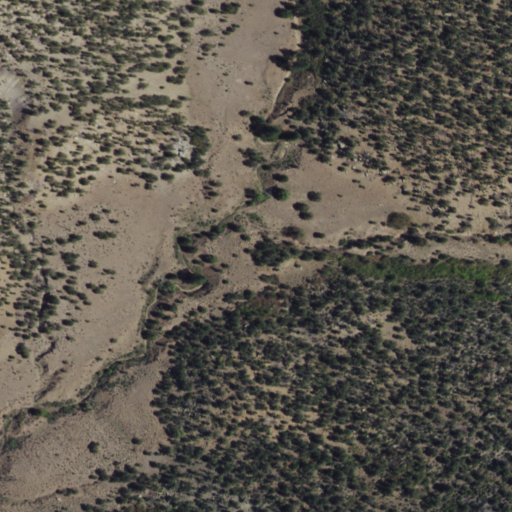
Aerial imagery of valley in New Mexico named Cañon Cedro containing shrub and evergreen forest